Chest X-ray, AP view. Patient: 46 years old, sex M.
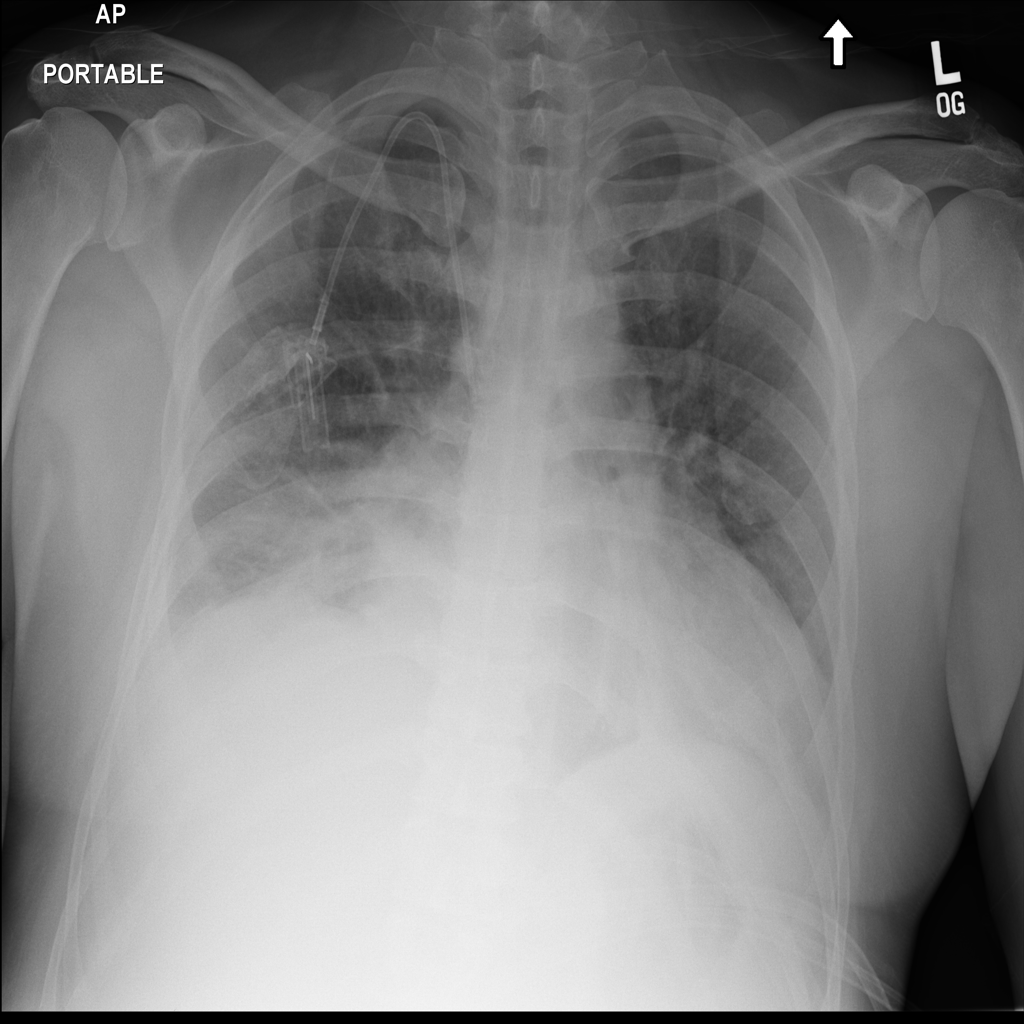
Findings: Consolidation, Effusion, Nodule